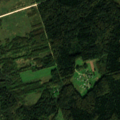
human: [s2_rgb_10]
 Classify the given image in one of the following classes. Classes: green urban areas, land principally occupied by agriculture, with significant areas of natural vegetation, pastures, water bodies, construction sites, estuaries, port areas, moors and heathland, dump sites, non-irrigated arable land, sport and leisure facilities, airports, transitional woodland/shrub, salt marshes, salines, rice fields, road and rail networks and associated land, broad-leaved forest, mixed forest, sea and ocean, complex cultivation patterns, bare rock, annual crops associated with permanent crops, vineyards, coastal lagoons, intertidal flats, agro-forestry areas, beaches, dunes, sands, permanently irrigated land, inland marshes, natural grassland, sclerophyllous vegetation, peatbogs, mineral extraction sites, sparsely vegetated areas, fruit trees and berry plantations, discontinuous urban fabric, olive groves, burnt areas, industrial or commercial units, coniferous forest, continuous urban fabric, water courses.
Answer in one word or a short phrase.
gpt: non-irrigated arable land, land principally occupied by agriculture, with significant areas of natural vegetation, coniferous forest, mixed forest, transitional woodland/shrub